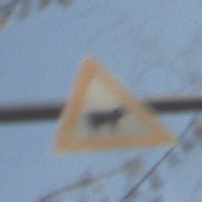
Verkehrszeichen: ViehtriebLinks
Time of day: MorningAfternoon
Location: Outdoor (Nature)
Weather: Clear
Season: Winter
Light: Natural